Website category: auto
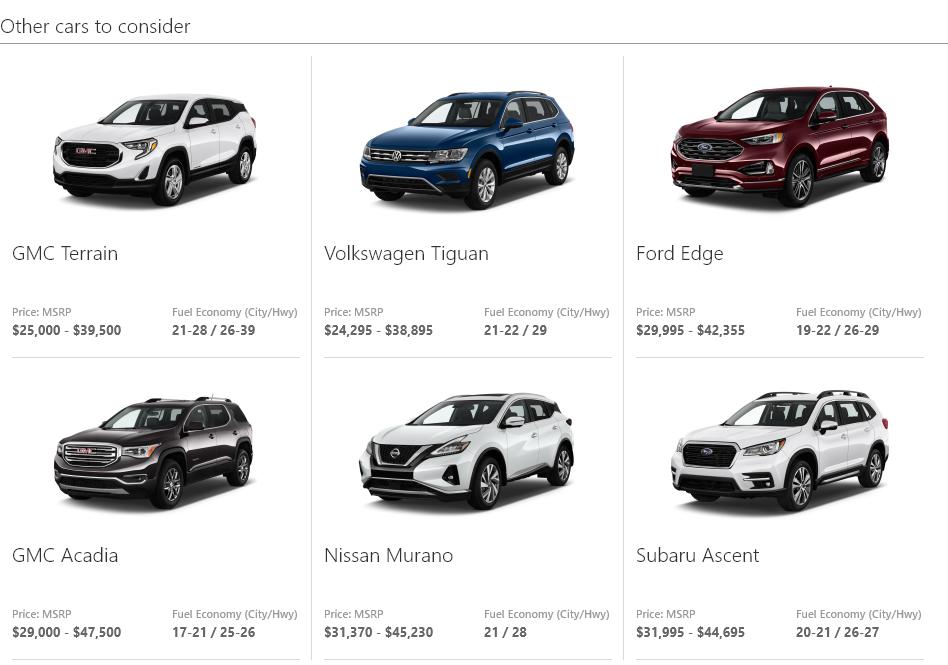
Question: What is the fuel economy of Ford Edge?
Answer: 19-22 / 26-29

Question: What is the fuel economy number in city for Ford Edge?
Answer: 19-22

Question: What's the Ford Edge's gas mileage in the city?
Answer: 19-22

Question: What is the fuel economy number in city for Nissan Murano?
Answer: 21

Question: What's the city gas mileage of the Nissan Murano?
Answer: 21

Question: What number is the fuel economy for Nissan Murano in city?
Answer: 21

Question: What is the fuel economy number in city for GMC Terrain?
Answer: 21-28

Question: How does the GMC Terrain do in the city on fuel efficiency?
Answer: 21-28

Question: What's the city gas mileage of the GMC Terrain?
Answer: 21-28

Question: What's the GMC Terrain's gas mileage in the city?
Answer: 21-28

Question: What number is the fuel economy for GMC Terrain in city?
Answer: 21-28

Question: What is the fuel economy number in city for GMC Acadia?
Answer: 17-21

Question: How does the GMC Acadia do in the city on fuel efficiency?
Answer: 17-21

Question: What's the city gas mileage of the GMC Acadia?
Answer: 17-21

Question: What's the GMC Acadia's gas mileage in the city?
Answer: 17-21

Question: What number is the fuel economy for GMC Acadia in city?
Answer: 17-21

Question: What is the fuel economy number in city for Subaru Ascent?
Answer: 20-21

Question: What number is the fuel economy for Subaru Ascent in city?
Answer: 20-21

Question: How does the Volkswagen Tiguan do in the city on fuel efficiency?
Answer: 21-22

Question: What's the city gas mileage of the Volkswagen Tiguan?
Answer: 21-22

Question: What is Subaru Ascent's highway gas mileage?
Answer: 26-27

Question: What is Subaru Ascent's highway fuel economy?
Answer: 26-27

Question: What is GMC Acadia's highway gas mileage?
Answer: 25-26

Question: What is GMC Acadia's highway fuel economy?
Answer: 25-26

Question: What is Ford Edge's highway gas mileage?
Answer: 26-29

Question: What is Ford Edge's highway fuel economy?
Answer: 26-29

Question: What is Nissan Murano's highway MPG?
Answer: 28

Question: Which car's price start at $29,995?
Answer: Ford Edge

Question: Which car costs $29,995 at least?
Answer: Ford Edge

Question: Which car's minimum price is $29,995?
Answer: Ford Edge

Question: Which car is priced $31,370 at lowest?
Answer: Nissan Murano

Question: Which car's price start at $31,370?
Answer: Nissan Murano

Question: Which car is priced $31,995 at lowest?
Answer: Subaru Ascent

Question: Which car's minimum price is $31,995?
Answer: Subaru Ascent

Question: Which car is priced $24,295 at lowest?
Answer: Volkswagen Tiguan

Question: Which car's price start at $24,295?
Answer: Volkswagen Tiguan

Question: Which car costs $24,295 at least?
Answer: Volkswagen Tiguan

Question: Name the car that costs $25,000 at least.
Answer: GMC Terrain

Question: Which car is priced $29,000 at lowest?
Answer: GMC Acadia

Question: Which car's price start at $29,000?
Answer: GMC Acadia

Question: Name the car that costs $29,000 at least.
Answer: GMC Acadia

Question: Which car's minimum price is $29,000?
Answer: GMC Acadia

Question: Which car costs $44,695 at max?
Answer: Subaru Ascent

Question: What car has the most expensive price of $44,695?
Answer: Subaru Ascent

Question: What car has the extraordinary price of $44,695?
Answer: Subaru Ascent

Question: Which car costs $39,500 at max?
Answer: GMC Terrain

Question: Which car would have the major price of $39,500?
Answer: GMC Terrain

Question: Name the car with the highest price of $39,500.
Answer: GMC Terrain

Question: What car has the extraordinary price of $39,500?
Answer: GMC Terrain

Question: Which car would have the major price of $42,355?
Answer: Ford Edge

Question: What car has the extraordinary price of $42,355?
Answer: Ford Edge

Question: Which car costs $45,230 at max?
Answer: Nissan Murano

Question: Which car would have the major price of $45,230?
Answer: Nissan Murano

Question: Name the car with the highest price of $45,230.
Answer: Nissan Murano

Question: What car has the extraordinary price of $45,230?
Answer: Nissan Murano

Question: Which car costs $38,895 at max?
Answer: Volkswagen Tiguan

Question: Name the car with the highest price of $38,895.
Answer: Volkswagen Tiguan

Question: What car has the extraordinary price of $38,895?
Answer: Volkswagen Tiguan

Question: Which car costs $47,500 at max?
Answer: GMC Acadia

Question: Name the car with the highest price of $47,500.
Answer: GMC Acadia

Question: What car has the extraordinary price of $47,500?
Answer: GMC Acadia

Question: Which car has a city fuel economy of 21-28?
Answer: GMC Terrain

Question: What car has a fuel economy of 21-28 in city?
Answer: GMC Terrain

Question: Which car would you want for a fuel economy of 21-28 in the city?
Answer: GMC Terrain